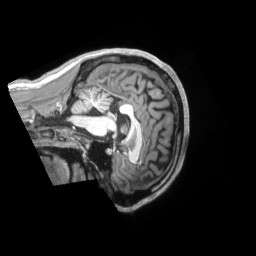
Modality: T1w
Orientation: sagittal
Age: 20
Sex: male
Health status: ill
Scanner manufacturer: siemens
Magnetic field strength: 3 T
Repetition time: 2.2 s
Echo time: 0.00157 s